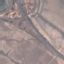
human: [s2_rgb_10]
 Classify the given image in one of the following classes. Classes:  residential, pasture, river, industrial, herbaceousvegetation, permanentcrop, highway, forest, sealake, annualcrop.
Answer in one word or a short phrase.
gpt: Highway